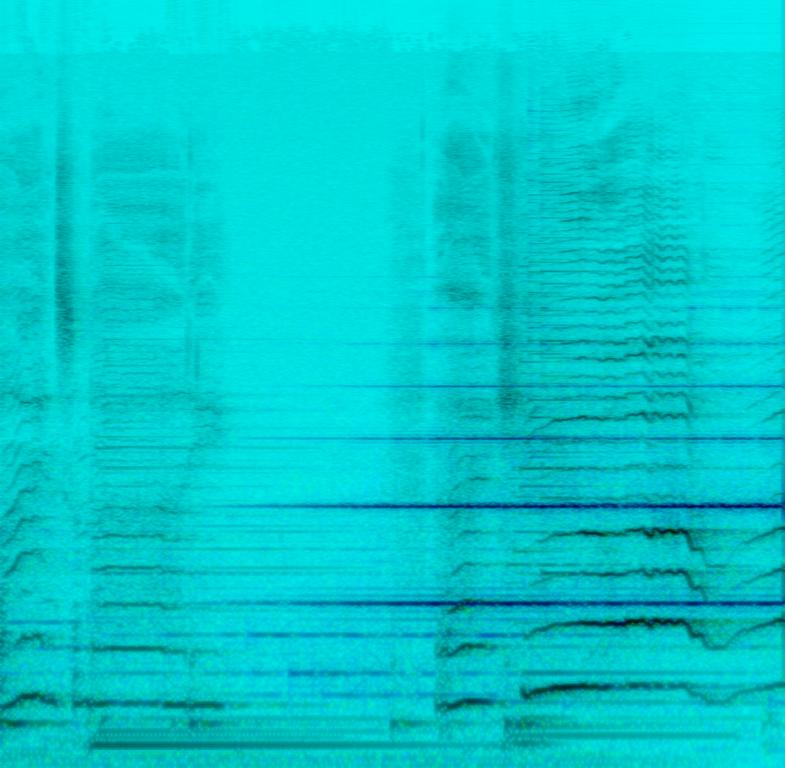
A male vocalist sings this sad melody. The tempo is  slow with an acoustic guitar accompaniment and a droning keyboard harmony. The song is soft ,mellow, sad, emotional, sentimental, regretful , lonely and poignant. This song is an Alternative Rock/Indie.